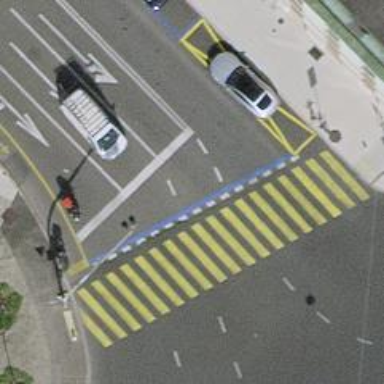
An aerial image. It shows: Road crossing with traffic signals.